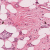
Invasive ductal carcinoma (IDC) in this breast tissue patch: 1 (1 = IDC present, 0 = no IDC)